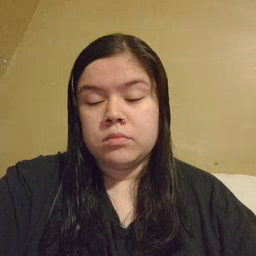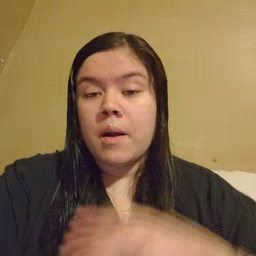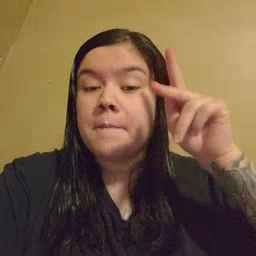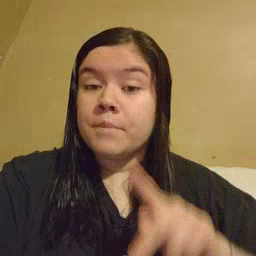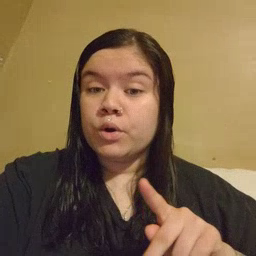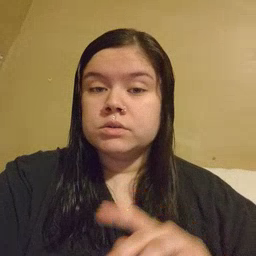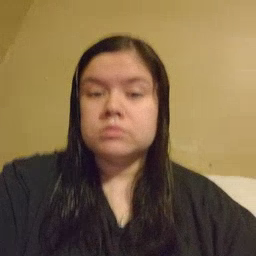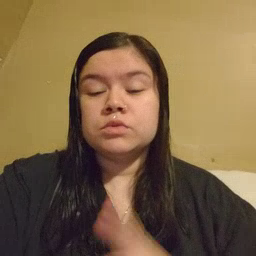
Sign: person